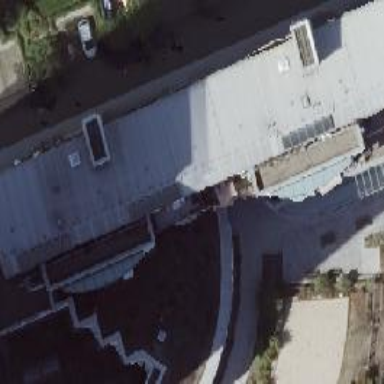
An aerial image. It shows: Office building with flat roof.